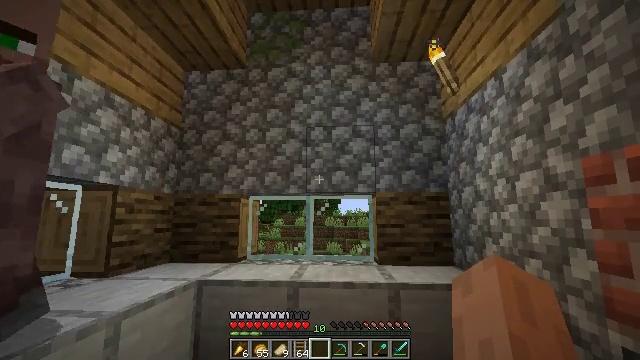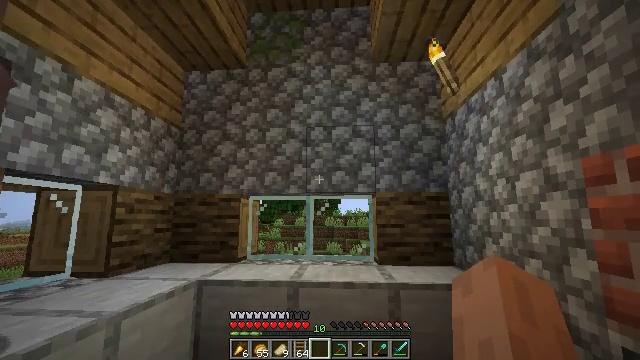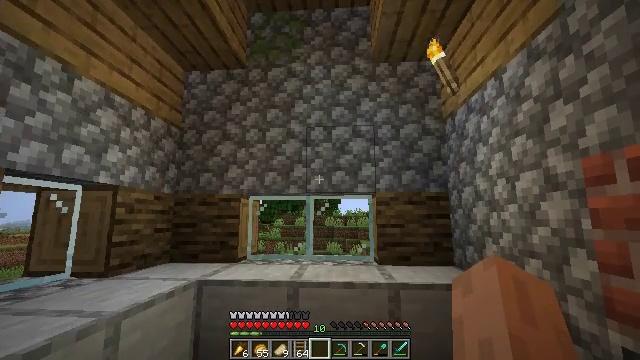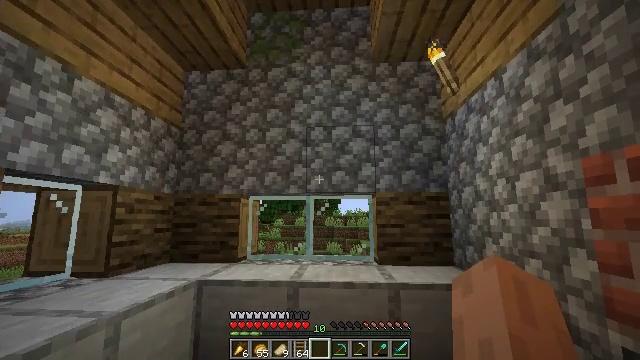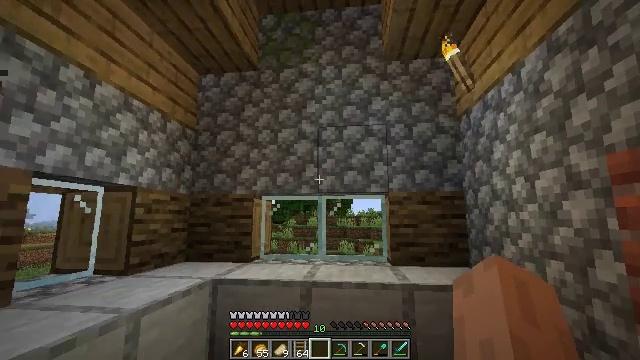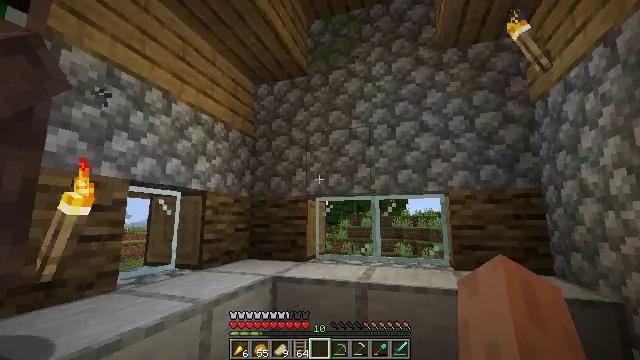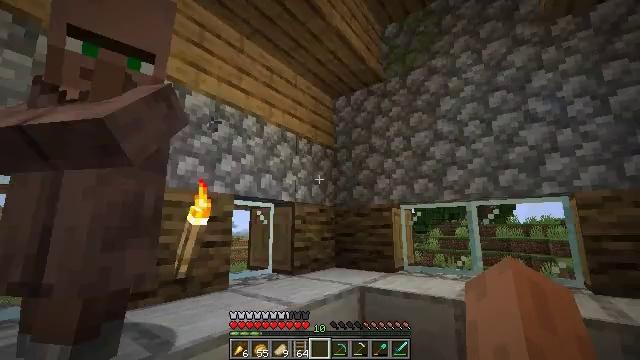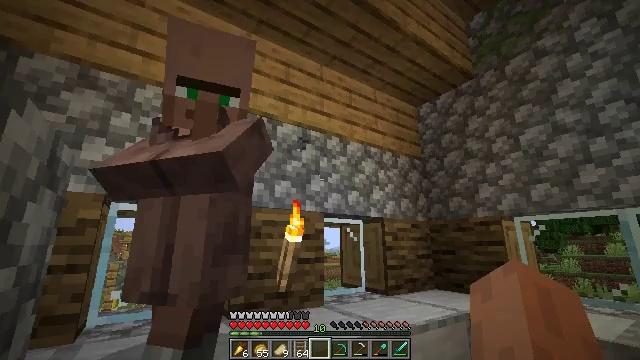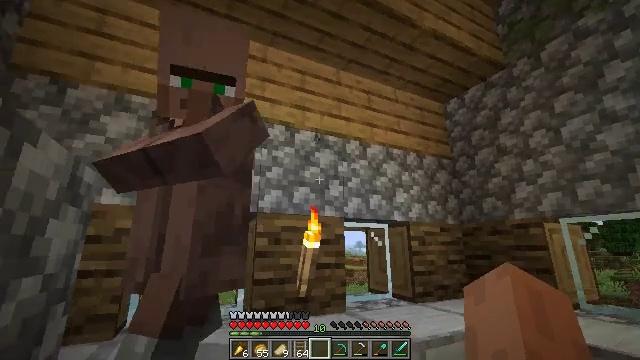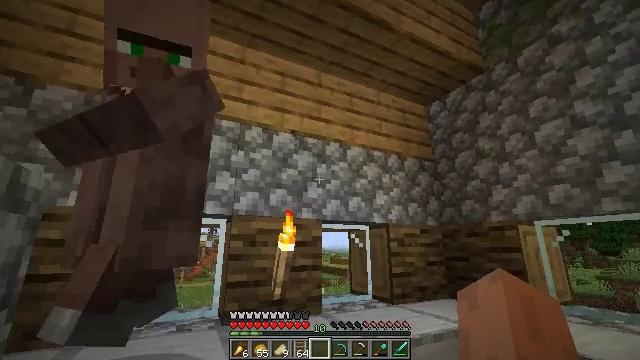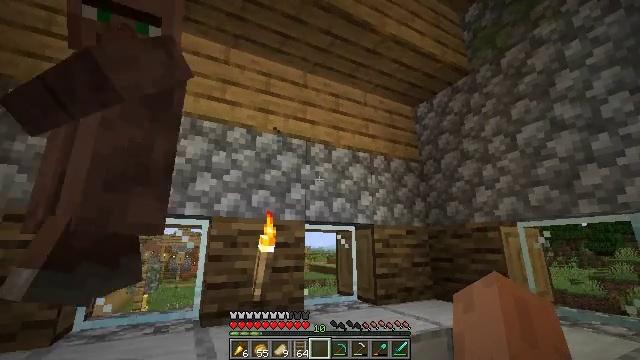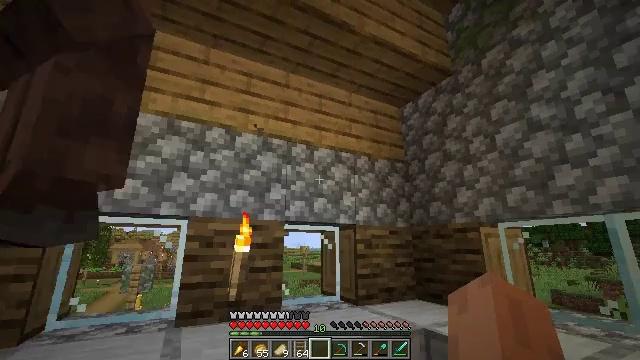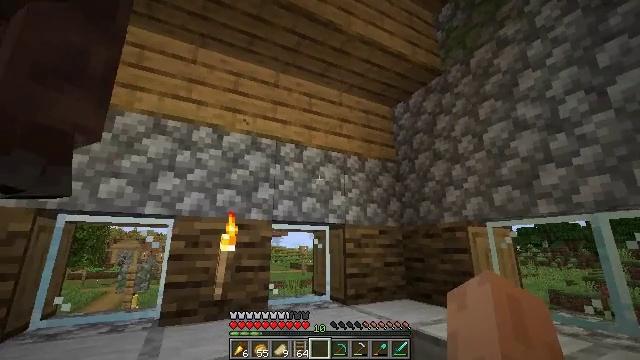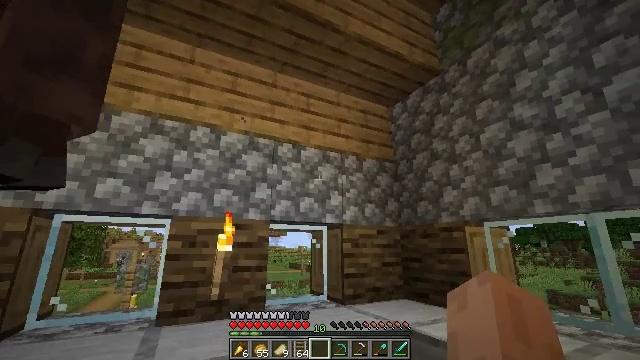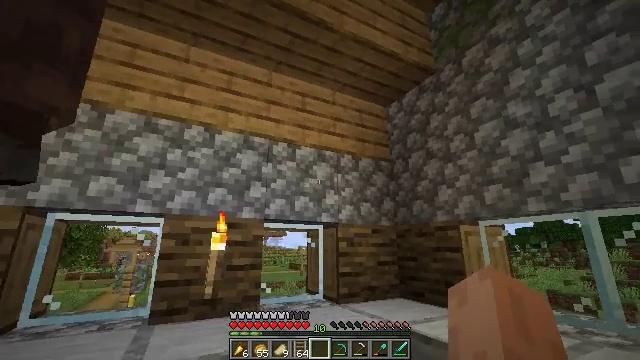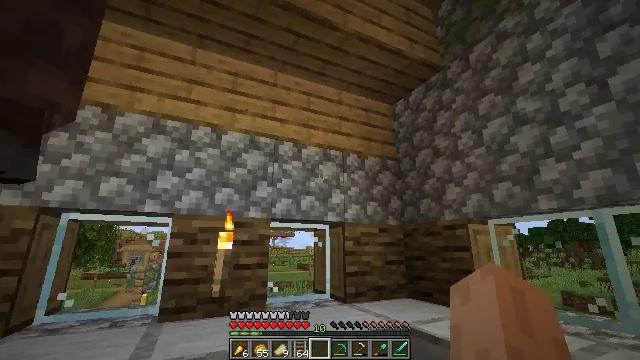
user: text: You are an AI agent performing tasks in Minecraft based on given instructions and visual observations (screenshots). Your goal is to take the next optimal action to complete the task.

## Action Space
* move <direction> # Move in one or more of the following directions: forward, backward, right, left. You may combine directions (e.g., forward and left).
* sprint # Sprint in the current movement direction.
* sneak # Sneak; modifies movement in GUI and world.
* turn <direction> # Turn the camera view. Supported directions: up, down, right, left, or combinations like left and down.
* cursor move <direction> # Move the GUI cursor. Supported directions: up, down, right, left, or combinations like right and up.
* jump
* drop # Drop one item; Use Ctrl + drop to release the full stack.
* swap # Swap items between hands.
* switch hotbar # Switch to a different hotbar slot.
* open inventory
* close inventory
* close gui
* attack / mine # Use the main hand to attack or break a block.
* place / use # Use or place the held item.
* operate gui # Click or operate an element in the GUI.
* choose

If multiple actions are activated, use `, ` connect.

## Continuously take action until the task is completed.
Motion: motion action
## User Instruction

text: Destroy the brick block.
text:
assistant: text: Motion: no_op
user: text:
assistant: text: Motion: no_op
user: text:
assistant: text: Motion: no_op
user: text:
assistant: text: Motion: turn left
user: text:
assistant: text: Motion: turn left
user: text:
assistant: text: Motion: turn left and up
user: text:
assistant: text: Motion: move right, turn left and up
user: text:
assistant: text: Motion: move right, turn left
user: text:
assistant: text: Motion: move right, turn right
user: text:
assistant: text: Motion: move right
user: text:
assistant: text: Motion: move right
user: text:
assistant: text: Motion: no_op
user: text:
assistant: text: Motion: no_op
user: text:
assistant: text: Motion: no_op
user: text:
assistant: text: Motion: turn left
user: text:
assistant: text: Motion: turn left
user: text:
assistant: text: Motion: turn left and down
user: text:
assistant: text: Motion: turn left and down
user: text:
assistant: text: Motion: turn left
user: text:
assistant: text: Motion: turn left
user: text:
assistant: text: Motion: move right
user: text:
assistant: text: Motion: move right, turn left
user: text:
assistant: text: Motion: move right, turn left
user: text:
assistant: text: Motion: move right, turn left and up
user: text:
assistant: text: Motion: turn left
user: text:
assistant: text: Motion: no_op
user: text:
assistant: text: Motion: no_op
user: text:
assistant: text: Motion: no_op
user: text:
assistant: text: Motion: no_op
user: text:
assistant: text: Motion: no_op